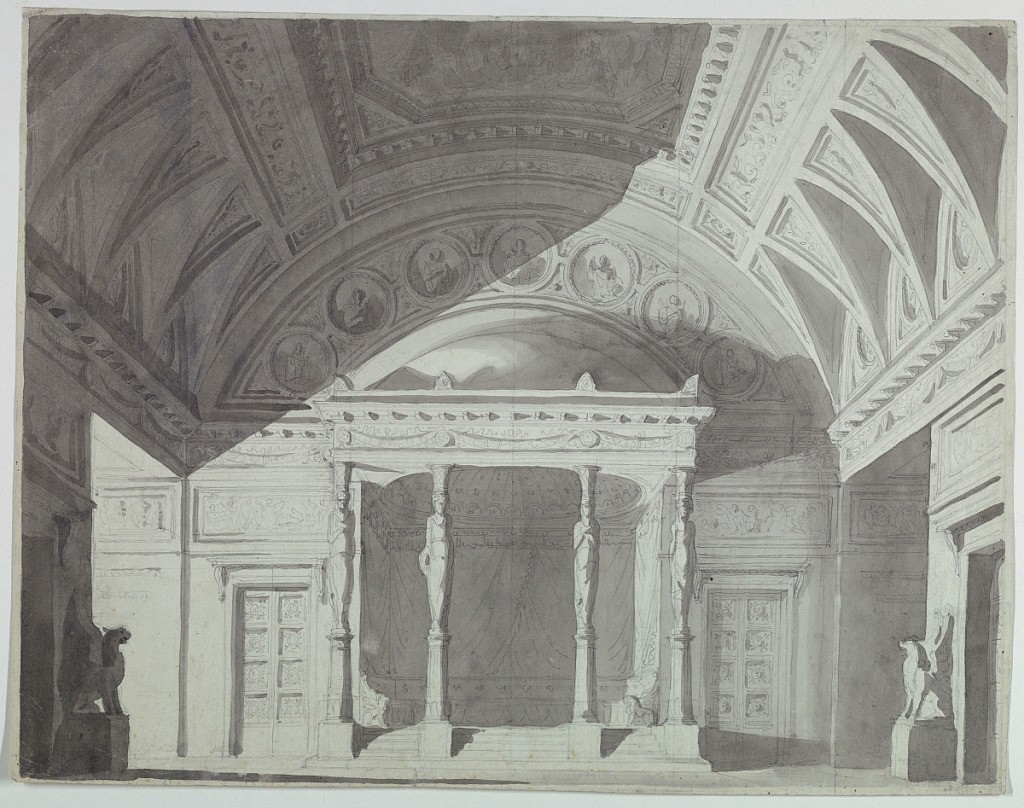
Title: Stage Design, Interior of Palace
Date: early 19th century
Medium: Sepia wash and graphite on paper
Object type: Drawing
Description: Horizontal rectangle. Interior of palace hall with large canopy in the middle and seats beneath it. Richly decorated in the antique style.